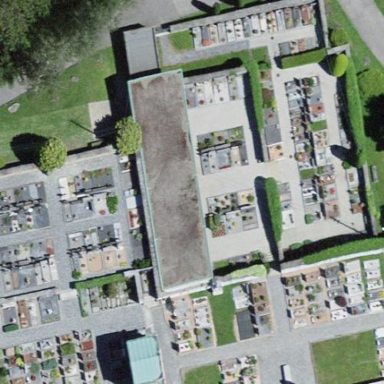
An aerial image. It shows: Cemetery.